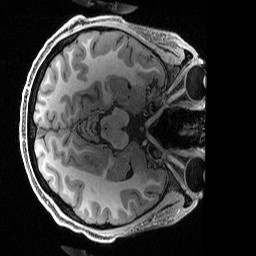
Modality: T1w
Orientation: axial
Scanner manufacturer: siemens
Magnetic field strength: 3 T
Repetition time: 2.5 s
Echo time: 0.0029 s